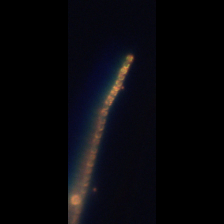
Taxon: Chaetoceros
Group: Diatoms